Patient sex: M
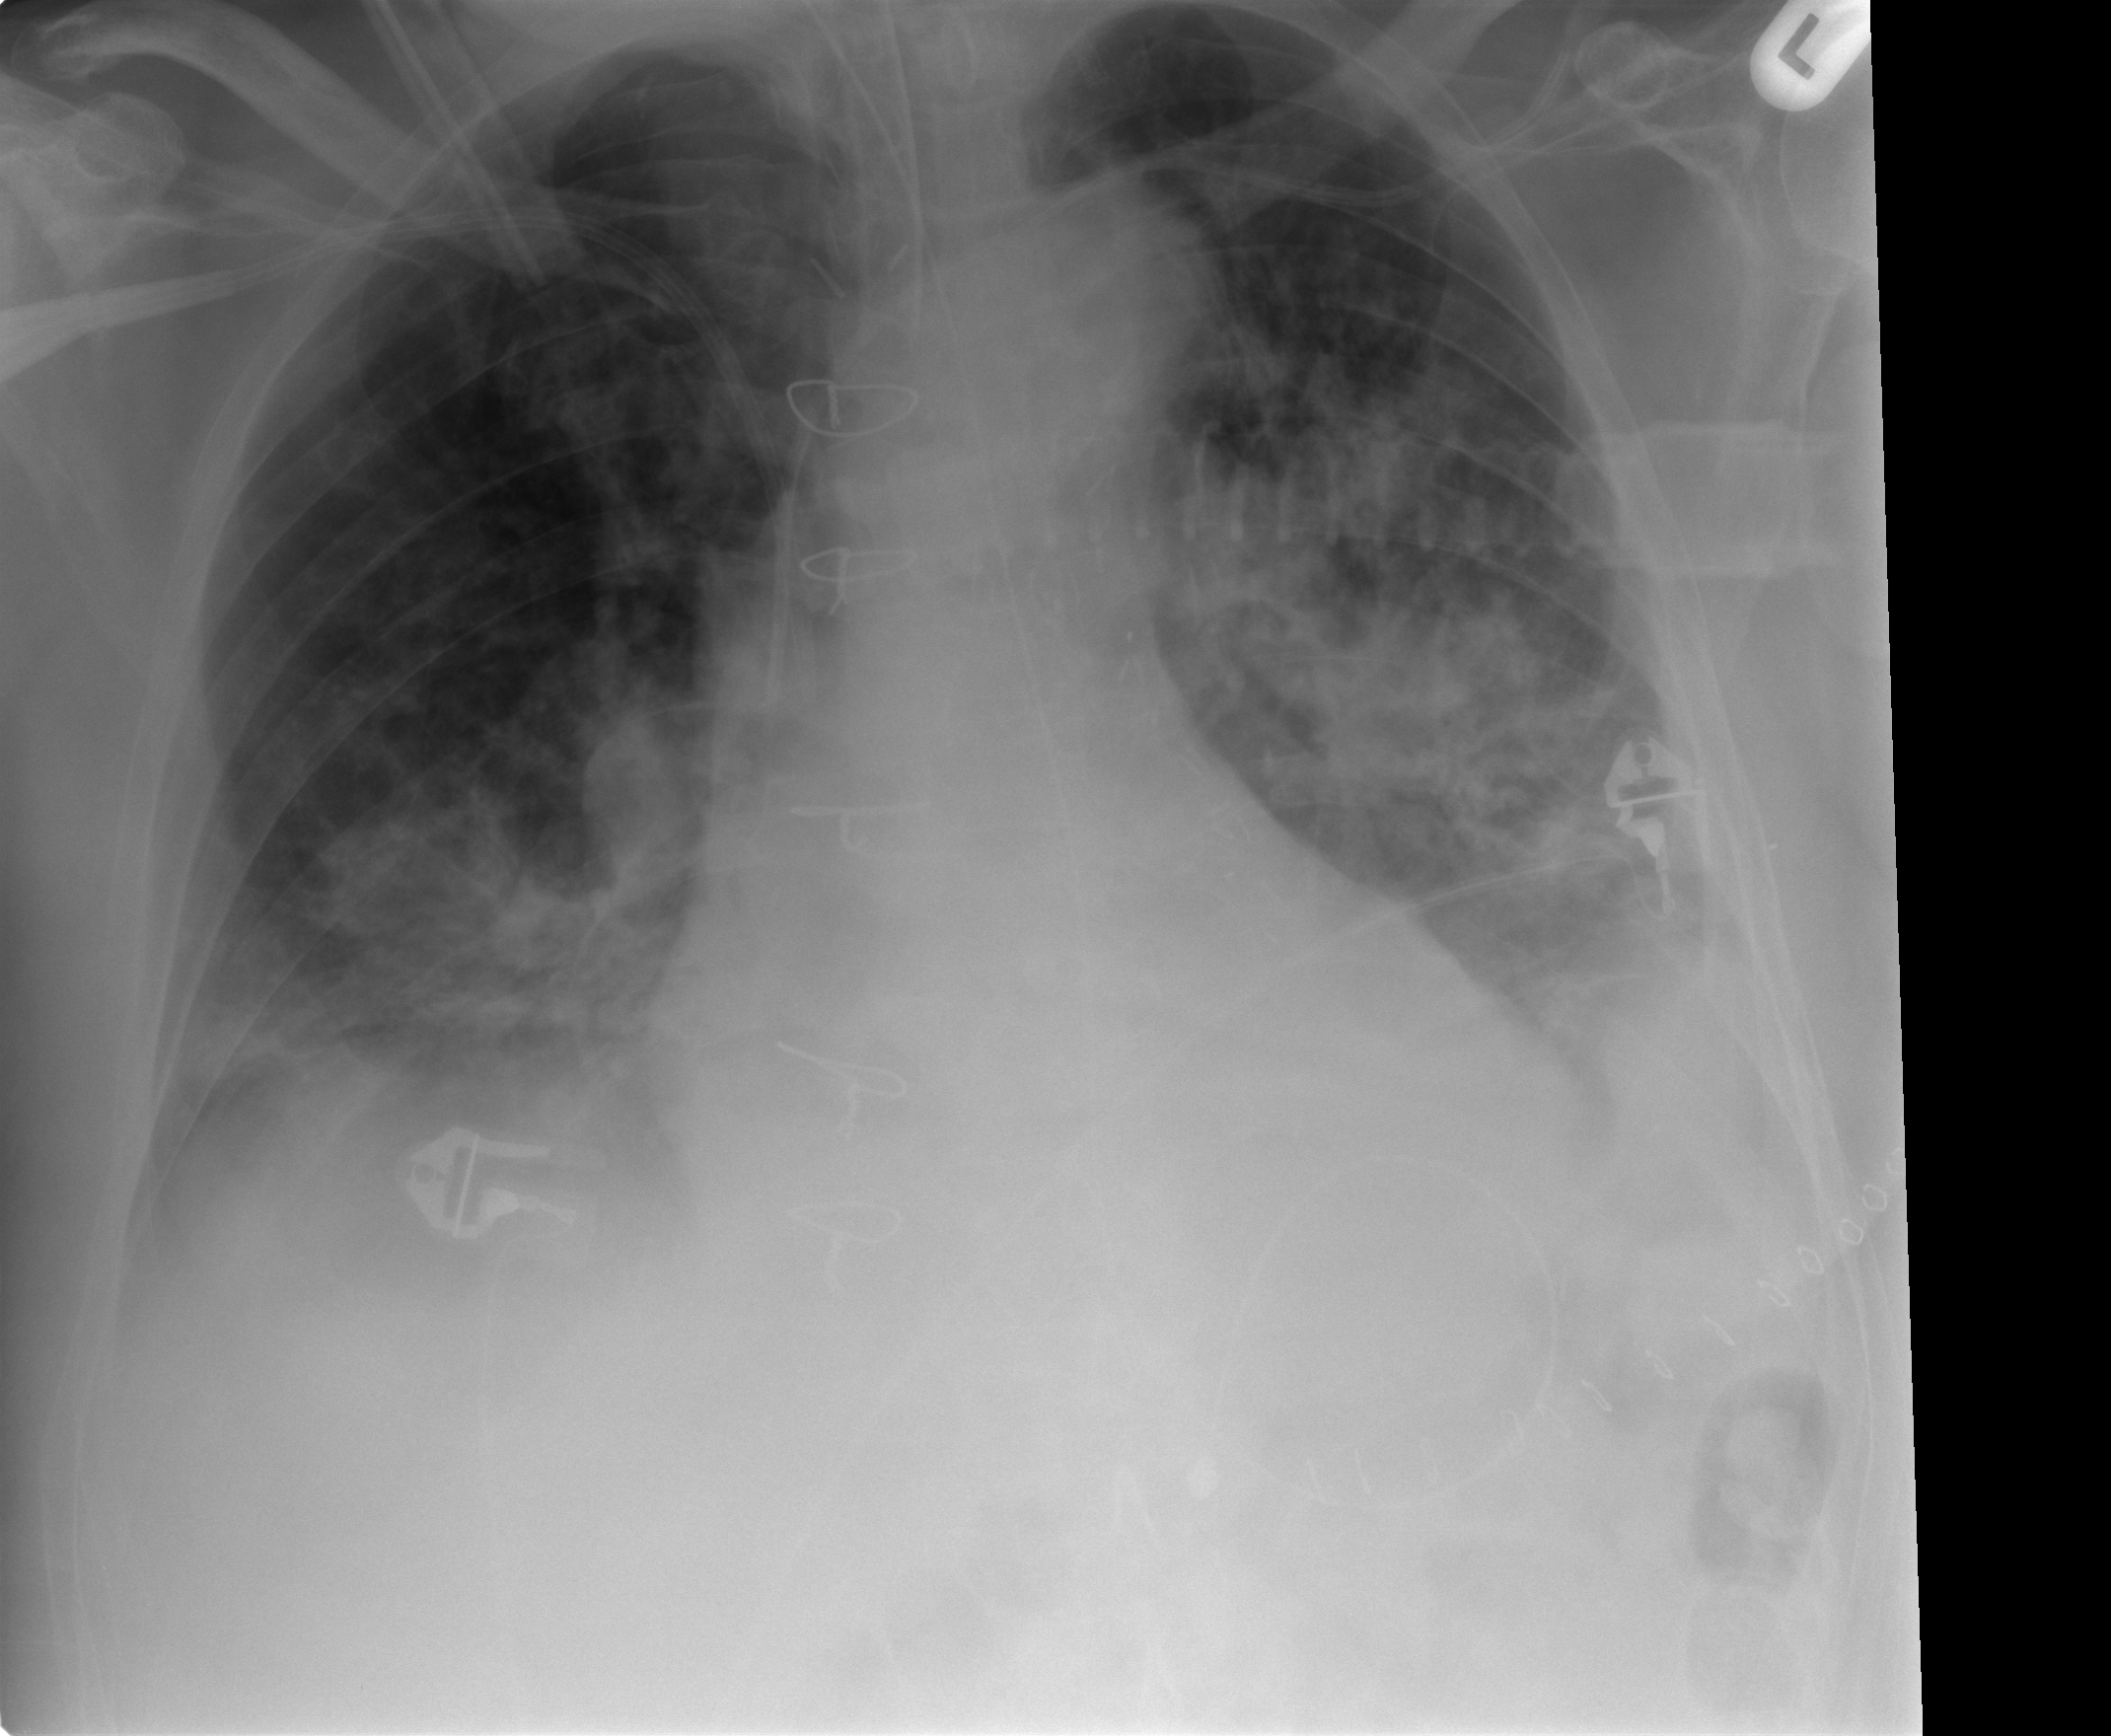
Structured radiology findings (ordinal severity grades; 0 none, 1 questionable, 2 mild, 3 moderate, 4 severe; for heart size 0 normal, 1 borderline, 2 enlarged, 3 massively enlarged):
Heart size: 1
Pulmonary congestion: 0
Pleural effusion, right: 2
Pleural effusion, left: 2
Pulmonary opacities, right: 2
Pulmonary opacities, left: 3
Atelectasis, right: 2
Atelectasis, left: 2